Question: I am using following code to retrieve the Resource file values in C#
'''
CultureInfo cultureInfo = new System.Globalization.CultureInfo("zh-CN"); // just hard coded to make question simpler
ResourceManager rm = new ResourceManager("SchedulingSystem", Assembly.GetExecutingAssembly());
var entry = rm.GetResourceSet(cultureInfo, true, true)
.OfType<DictionaryEntry>()
.FirstOrDefault(e => e.Value.ToString() == input);//input => "No_Records"
var key = entry.Key.ToString();
return key;
'''
Both Key and Value returns as null, but if I use "Quick View" in Visual studio, I can see the values as shown in the Image, The input "No_Records" can be seen in Quick view of object.
I have also referred stack overflow quesitons like <URL>

What I might have missed in my c# code?
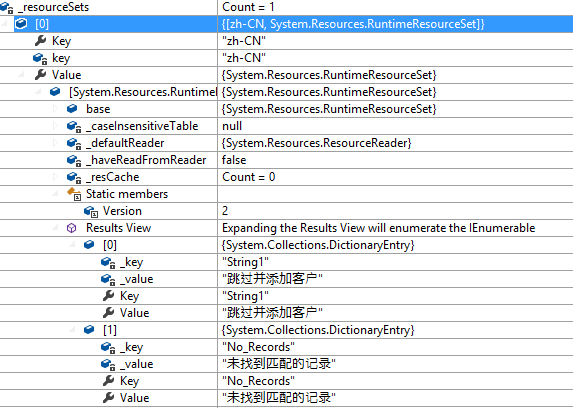
Answer: I am not sure if the ResourceSet dictionary keys are case or culture sensitive, but there are two possible issues with your implementation:
1. You are using Value not Key
2. You are performing a straight comparison on the values instead of mitigating culture and case-sensitive differences.
Changing to the following should resolve your issues:
'''
.FirstOrDefault(e => e.Key.ToString().Equals(input, StringComparison.InvariantCultureIgnoreCase));
'''